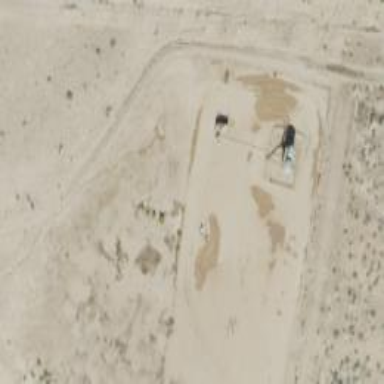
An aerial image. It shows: Petroleum well.